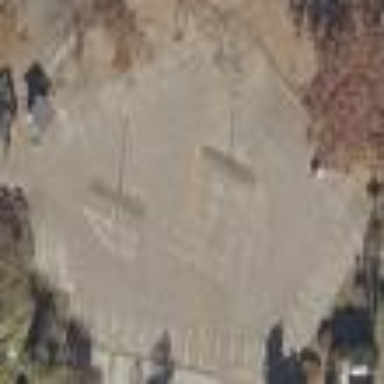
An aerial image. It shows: Parking area.